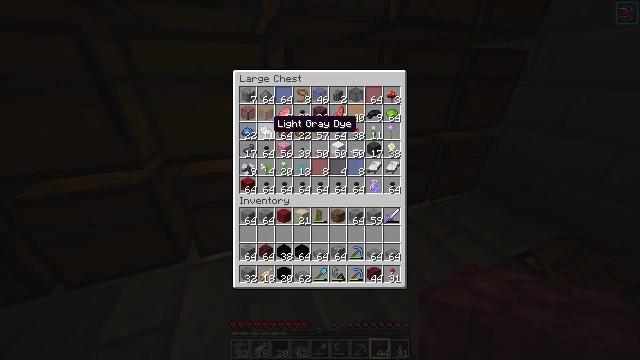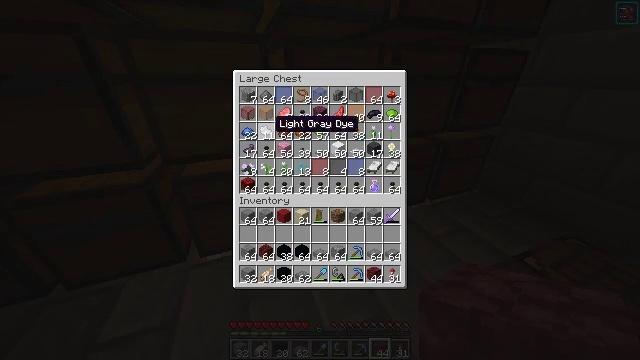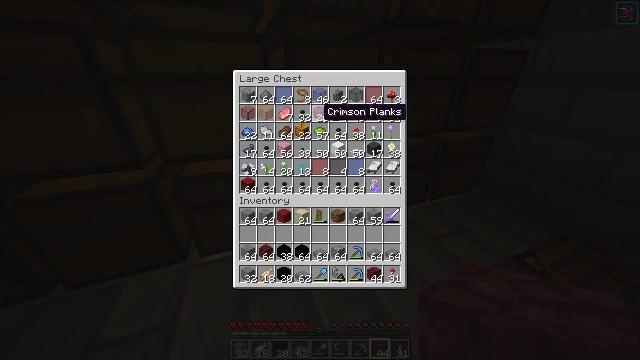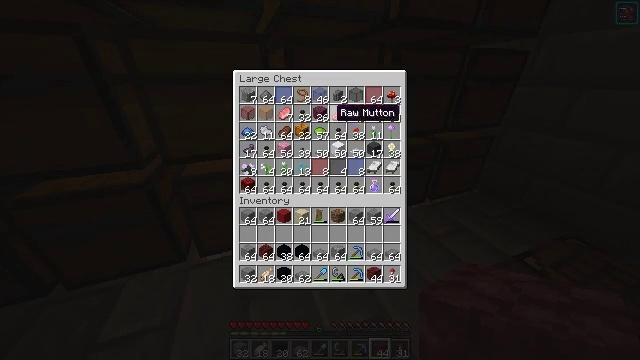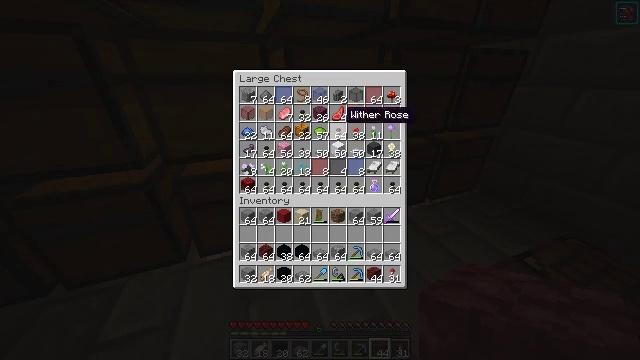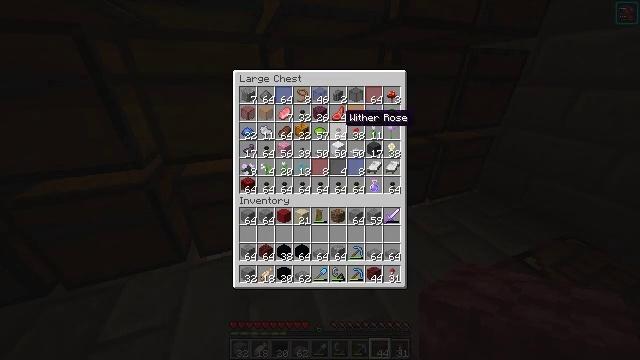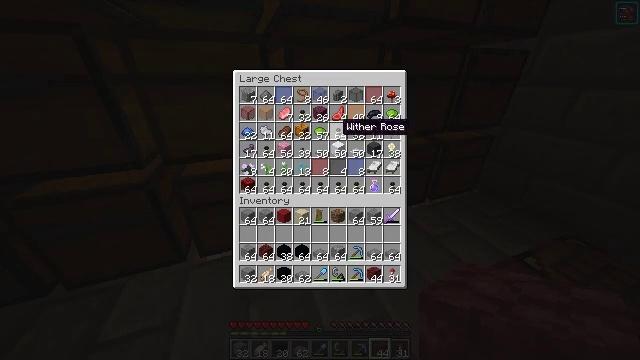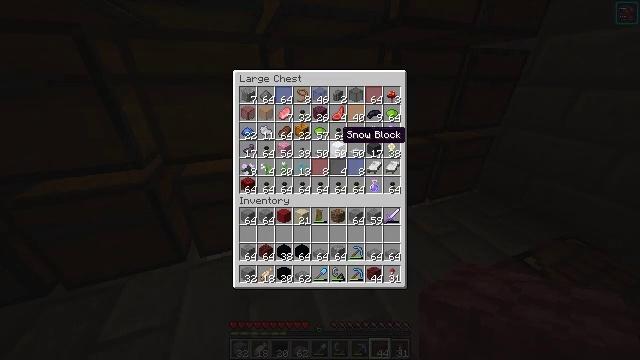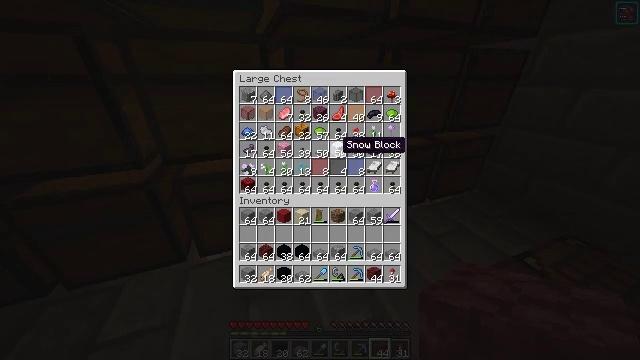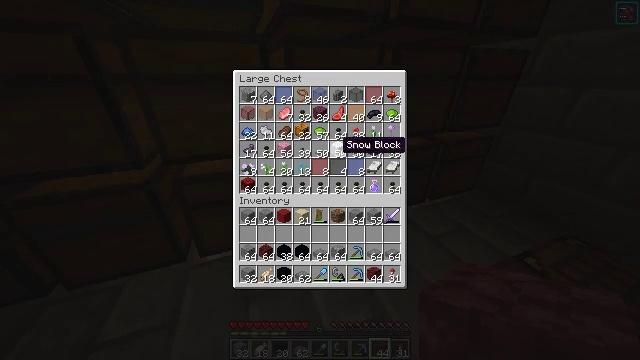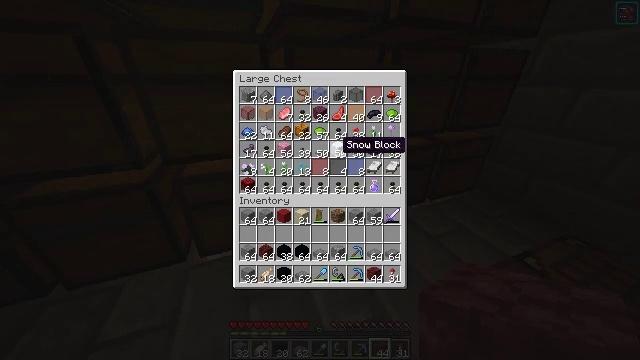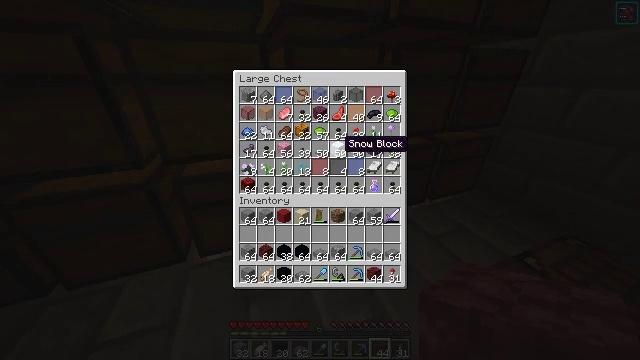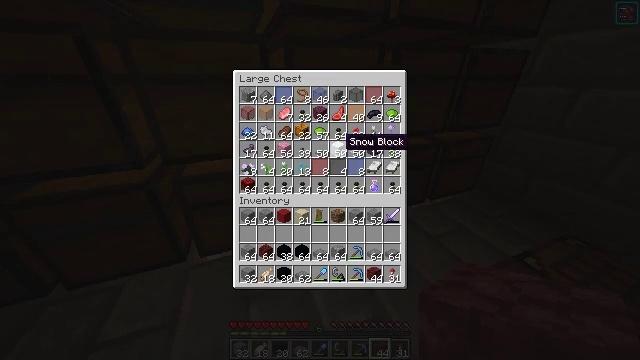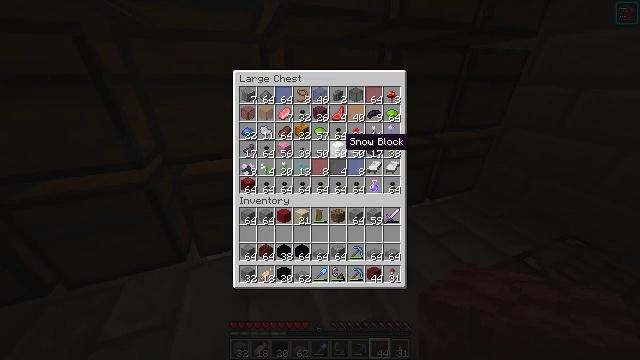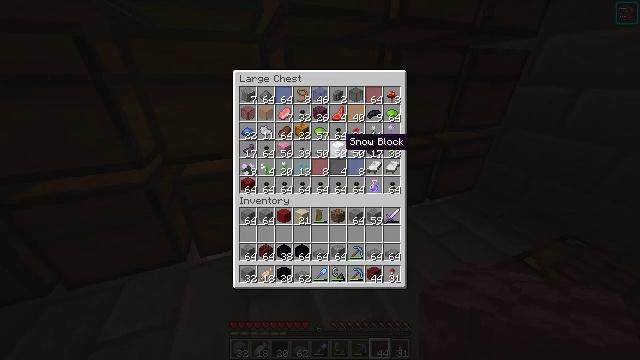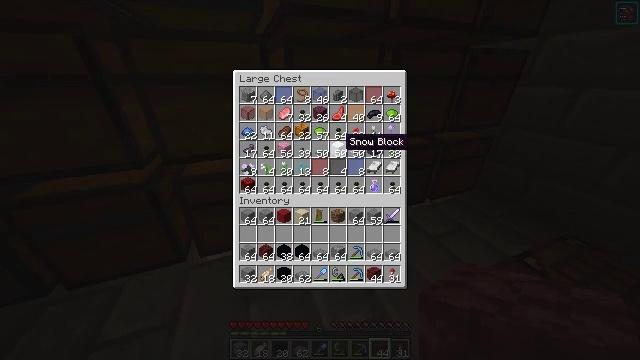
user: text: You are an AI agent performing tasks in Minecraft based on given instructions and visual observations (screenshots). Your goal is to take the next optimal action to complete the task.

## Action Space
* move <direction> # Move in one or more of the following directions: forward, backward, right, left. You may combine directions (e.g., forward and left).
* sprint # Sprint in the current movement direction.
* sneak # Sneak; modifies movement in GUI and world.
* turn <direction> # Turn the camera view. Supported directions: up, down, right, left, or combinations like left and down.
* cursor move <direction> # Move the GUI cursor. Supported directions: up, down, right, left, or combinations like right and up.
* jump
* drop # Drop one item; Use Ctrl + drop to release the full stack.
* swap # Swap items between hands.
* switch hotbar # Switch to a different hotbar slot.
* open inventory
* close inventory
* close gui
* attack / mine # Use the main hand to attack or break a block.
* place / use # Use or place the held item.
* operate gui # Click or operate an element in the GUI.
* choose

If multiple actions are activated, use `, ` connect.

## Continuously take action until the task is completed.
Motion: motion action
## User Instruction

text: Create white concrete powder at the crafting table.
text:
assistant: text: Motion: sneak
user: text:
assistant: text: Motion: sneak, cursor move right and up
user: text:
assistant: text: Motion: sneak, cursor move right
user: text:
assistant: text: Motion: sneak, cursor move right
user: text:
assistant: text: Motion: sneak
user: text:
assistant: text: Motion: sneak, cursor move down
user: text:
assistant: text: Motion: sneak, cursor move down
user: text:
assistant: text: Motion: sneak, cursor move down
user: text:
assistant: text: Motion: sneak
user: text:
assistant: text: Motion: sneak
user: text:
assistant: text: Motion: sneak
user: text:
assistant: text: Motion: sneak
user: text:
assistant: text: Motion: sneak
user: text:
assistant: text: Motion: sneak
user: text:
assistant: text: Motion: sneak
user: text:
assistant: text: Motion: sneak
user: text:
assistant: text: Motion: sneak
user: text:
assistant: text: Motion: sneak
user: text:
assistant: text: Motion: sneak
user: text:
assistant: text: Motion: sneak, cursor move up
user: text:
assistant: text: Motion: sneak
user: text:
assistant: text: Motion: sneak
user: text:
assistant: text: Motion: sneak
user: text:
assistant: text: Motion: sneak, cursor move up
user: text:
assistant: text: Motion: sneak, cursor move right and up
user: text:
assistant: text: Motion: sneak
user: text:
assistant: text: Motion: sneak
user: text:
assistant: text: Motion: sneak, cursor move left
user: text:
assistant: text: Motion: sneak, cursor move left and down
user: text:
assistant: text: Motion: sneak, cursor move down